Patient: sex F, age 63
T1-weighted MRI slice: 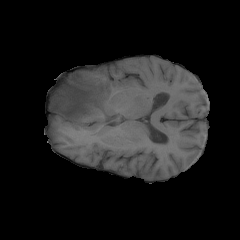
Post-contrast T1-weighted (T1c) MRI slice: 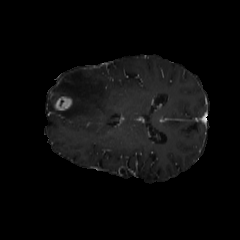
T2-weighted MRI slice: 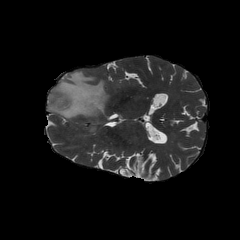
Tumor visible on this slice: yes
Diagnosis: Glioblastoma, IDH-wildtype
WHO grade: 4